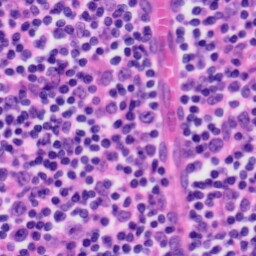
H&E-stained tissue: Tonsil